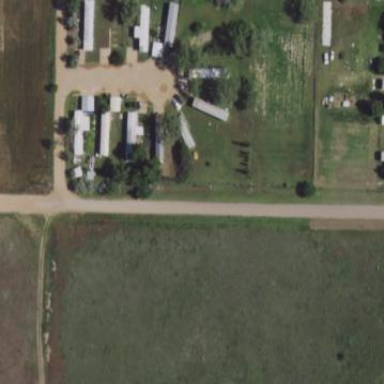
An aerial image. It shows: Residential area with trailer park.